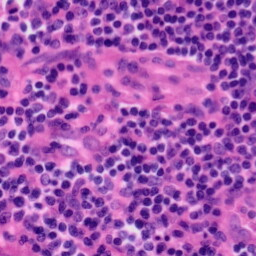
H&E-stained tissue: Tonsil